Question: I got now a Jquery ui dialog,it's content background is white, I want to make the background around it black with low opacity as facebook for example.In this picture shows a dialog box with a low opacity black background so how can I make this in jquery ui

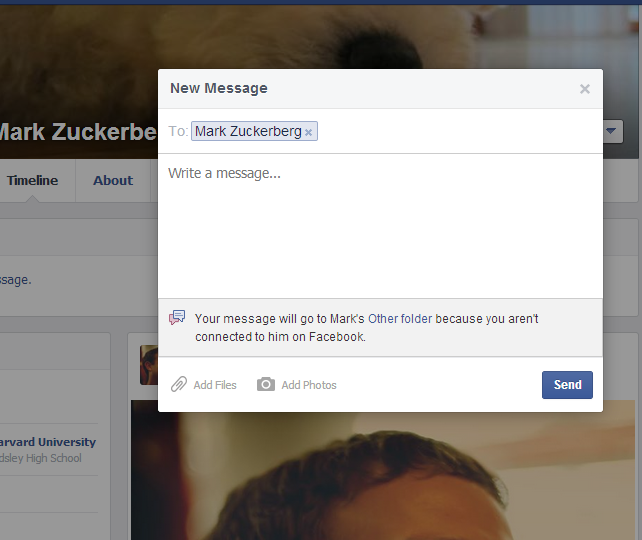
Answer: Try this :
'''
.ui-dialog, .ui-dialog, .ui-widget, .ui-widget-content,
.ui-corner-all, .foo{
background: #ff0000; /*color sample*/
}
'''
First edit your dialog script with :
'''
open: function() {
$('.ui-widget-overlay').addClass('custom-overlay');
},
close: function() {
$('.ui-widget-overlay').removeClass('custom-overlay');
}
'''
Then, you've to add css like :
'''
.ui-widget-overlay.custom-overlay
{
background-color: black;
background-image: none;
opacity: 0.9;
z-index: 1040;
}
'''
I hope this worked.
This is worked fine ;)
<URL>